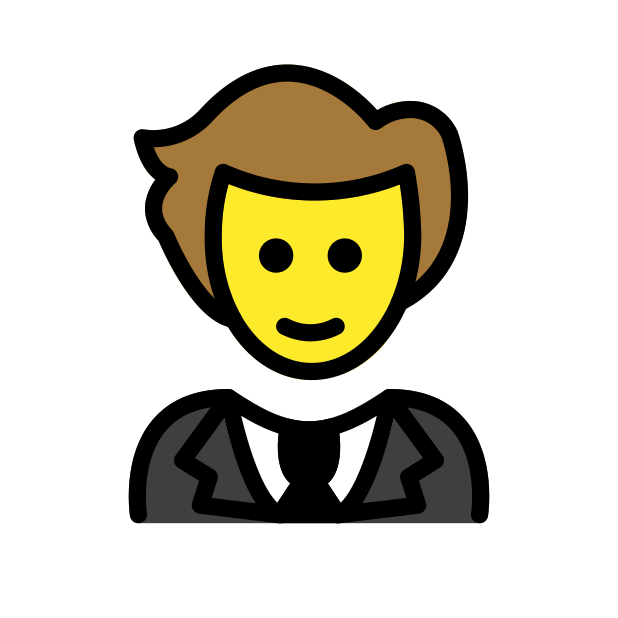
person in tuxedo